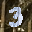
Label: 3